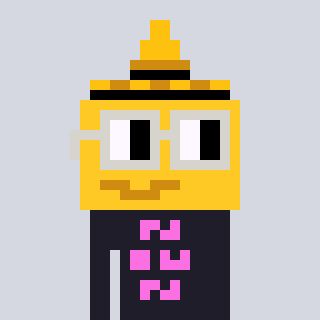
a pixel art character with square light gray glasses, a mustard-shaped head and a grayscale-colored body on a cool background